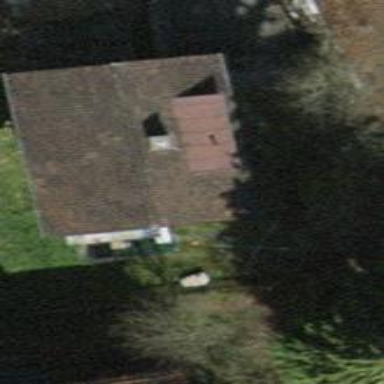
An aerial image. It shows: Building with tile roof.